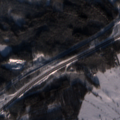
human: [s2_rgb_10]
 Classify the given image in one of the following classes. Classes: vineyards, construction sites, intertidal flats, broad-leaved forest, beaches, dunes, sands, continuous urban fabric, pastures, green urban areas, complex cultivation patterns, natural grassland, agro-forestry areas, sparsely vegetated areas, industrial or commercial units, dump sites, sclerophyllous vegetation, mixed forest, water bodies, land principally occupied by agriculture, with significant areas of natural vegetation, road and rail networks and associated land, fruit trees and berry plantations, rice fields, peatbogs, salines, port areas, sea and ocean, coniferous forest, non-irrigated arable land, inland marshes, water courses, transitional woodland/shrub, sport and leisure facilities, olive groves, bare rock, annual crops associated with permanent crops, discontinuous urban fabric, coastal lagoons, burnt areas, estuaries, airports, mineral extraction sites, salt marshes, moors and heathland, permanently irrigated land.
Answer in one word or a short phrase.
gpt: industrial or commercial units, non-irrigated arable land, broad-leaved forest, coniferous forest, transitional woodland/shrub